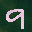
Label: 9